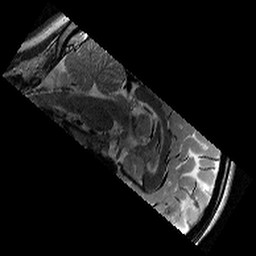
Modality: T2w
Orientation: sagittal
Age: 11
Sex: female
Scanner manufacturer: siemens
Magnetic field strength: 3 T
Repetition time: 9.23 s
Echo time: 0.067 s